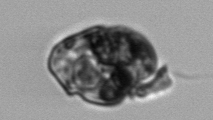
Label: Proterythropsis